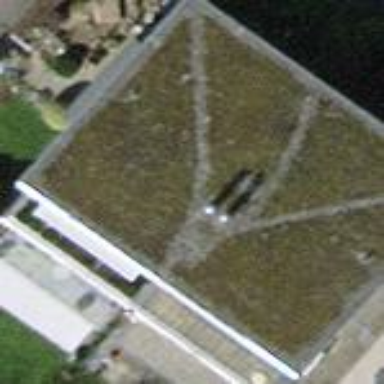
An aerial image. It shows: Terrace building.